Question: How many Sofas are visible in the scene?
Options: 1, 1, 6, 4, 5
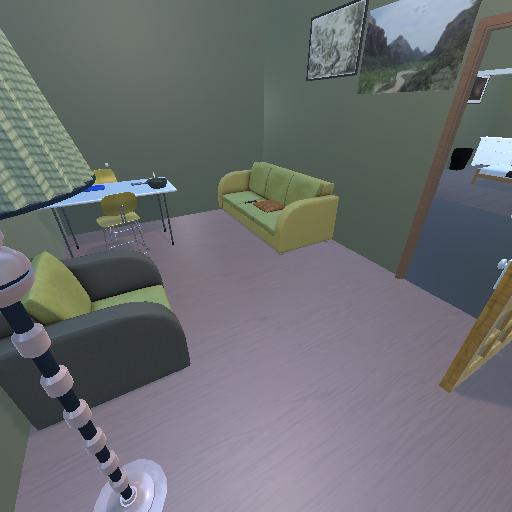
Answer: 1